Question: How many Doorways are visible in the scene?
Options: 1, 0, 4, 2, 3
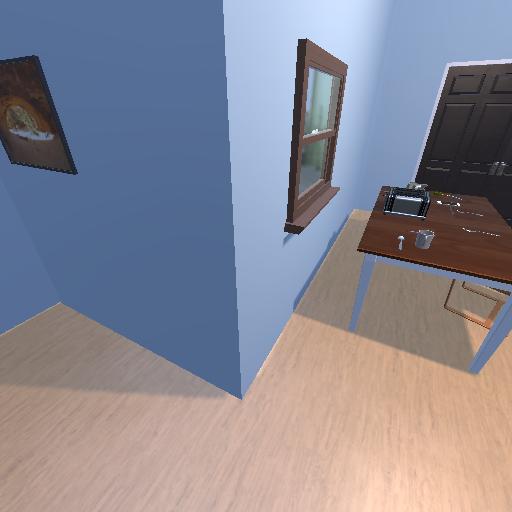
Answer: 1